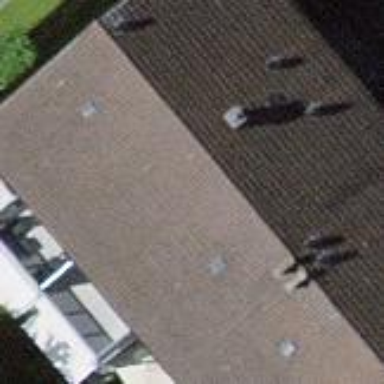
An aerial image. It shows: Residential building with gabled roof.